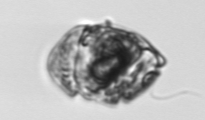
Label: Proterythropsis